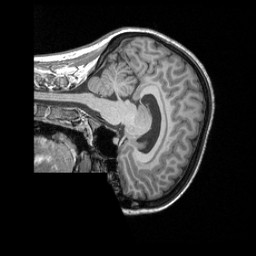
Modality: T1w
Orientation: sagittal
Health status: healthy
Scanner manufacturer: siemens
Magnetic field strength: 3 T
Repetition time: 2.3 s
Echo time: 0.00287 s